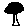
Label: tree